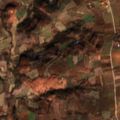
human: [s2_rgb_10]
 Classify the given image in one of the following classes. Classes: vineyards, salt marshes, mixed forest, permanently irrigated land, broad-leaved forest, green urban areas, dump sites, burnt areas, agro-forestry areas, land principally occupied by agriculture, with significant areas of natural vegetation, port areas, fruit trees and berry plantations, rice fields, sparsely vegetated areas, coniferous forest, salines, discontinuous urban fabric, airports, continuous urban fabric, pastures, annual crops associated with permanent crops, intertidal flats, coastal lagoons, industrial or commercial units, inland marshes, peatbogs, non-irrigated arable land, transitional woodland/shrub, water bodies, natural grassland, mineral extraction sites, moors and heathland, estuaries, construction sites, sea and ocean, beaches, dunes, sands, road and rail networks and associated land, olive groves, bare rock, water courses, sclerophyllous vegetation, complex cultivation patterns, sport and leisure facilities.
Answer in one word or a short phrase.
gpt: complex cultivation patterns, land principally occupied by agriculture, with significant areas of natural vegetation, broad-leaved forest